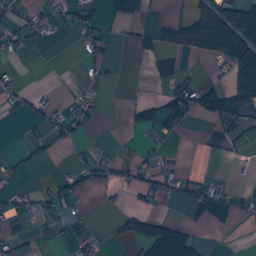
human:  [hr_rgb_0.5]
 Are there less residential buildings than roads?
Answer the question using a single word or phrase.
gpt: no

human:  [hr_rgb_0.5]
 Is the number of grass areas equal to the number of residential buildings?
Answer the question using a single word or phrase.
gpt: no

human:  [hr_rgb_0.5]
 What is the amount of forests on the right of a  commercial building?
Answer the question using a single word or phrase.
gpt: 74

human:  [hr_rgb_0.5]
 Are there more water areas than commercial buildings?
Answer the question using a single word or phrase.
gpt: no

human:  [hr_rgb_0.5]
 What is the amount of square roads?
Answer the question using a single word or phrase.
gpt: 0

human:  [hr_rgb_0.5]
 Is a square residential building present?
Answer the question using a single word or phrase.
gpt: yes

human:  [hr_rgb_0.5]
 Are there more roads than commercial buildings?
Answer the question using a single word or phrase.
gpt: yes

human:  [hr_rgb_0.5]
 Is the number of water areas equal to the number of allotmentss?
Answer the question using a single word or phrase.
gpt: no

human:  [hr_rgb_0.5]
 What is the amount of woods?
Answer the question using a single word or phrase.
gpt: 3

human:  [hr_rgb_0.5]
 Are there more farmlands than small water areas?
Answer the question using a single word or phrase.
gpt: yes

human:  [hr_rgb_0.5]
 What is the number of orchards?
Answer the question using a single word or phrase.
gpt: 10

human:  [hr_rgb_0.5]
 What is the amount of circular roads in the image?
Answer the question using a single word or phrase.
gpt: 0

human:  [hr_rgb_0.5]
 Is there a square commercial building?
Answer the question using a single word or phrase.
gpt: no

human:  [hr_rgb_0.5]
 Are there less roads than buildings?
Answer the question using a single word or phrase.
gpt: yes

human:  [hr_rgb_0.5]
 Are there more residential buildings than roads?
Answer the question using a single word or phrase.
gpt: yes

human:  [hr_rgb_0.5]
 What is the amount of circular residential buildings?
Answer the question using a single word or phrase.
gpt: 4

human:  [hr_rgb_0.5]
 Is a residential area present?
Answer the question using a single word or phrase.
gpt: yes

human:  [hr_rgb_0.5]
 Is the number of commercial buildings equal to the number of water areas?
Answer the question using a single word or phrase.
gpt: yes

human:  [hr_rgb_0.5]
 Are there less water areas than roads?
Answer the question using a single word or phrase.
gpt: yes

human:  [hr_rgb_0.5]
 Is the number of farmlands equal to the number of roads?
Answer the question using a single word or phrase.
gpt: no

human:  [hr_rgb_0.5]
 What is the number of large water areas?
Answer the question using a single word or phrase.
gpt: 0

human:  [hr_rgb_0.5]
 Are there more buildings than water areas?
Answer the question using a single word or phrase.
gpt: yes

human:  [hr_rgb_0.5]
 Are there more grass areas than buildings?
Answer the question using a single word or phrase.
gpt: no

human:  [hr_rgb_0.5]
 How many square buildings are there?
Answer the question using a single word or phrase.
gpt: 4

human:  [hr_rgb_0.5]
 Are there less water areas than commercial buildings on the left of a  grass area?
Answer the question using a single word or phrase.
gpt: no

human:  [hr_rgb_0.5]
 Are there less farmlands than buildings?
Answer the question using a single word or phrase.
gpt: yes

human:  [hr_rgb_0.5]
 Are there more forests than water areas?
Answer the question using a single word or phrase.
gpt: yes

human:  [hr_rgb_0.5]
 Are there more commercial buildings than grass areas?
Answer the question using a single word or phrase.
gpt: no

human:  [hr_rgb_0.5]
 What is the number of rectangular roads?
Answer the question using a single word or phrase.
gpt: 0

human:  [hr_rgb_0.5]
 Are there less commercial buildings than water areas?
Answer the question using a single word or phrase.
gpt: no

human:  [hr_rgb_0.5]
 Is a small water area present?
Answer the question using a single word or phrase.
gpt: yes

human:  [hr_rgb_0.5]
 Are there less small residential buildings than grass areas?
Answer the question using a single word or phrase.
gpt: no

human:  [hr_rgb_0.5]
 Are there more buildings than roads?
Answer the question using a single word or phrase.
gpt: yes

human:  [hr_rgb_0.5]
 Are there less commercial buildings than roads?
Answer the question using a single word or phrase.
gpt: yes

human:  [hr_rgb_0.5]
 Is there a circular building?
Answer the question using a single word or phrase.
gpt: yes

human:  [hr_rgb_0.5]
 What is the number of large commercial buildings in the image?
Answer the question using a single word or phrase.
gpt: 1